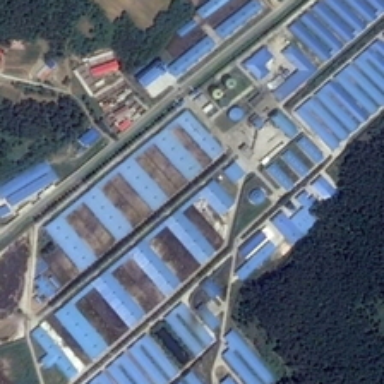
Rows of factory buildings with blue roofs are built beside a forest  which a road passes through .